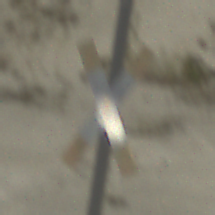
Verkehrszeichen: Andreaskreuz
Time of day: MorningAfternoon
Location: Outdoor (Beach)
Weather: PartlyCloudy
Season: NotSpecified
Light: Natural